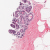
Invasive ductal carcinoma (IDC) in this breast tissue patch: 0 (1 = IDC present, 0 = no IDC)